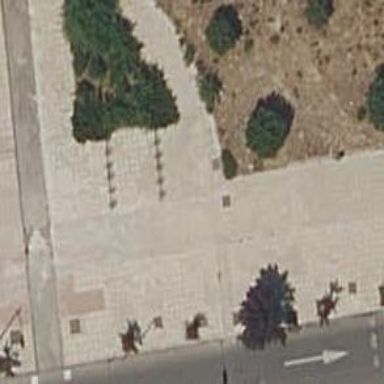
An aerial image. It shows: Bicycle parking area with wall loops.